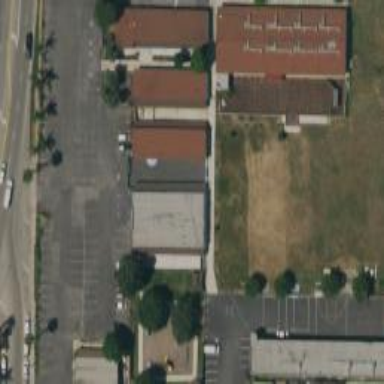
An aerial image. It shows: School.